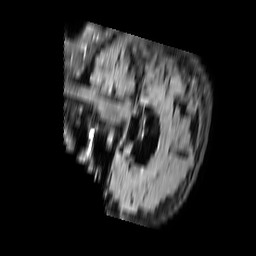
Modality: FLAIR
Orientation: sagittal
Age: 78
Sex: female
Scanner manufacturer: philips
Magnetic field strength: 3 T
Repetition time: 11 s
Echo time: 0.12 s